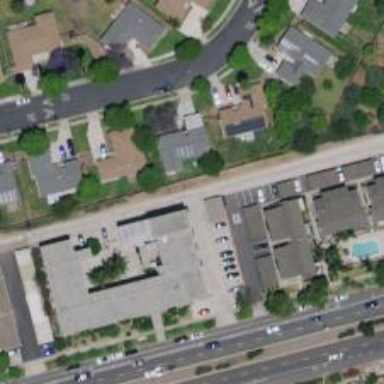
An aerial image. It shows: Alley classified as service road.